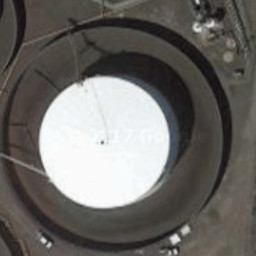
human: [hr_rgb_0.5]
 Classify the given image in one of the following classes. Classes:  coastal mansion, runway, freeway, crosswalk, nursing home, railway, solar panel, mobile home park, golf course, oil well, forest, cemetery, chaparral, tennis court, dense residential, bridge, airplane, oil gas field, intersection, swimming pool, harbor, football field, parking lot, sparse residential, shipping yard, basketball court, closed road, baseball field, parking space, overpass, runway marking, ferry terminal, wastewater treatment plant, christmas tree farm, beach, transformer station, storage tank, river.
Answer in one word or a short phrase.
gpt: storage tank